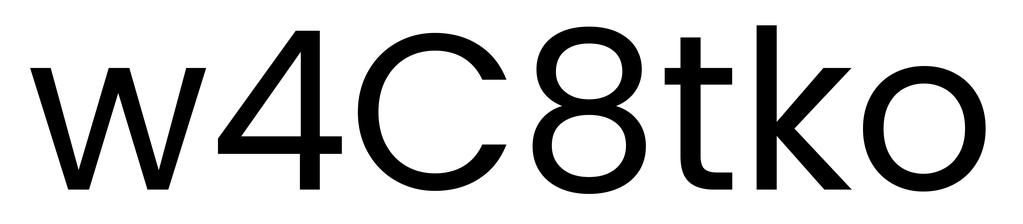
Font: Poppins-Regular